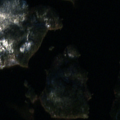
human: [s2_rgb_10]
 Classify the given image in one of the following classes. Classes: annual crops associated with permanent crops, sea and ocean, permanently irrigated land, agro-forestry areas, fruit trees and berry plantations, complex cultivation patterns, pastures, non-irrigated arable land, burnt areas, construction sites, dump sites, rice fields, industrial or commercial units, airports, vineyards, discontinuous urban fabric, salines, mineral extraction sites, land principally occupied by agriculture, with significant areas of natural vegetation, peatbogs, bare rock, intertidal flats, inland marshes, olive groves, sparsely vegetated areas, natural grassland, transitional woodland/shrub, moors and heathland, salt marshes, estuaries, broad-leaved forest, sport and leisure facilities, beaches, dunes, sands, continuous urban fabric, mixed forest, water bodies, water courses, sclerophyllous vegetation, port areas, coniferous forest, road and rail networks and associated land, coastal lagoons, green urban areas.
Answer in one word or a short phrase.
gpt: coniferous forest, mixed forest, water bodies